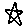
Label: star